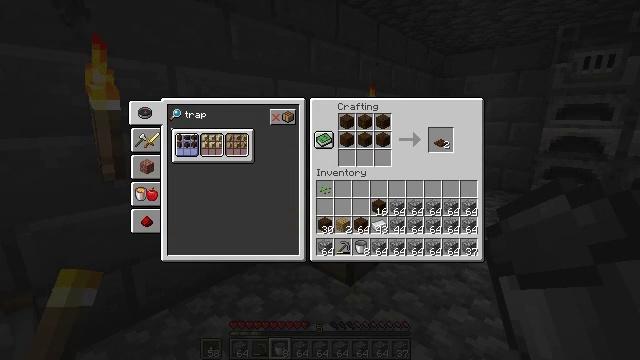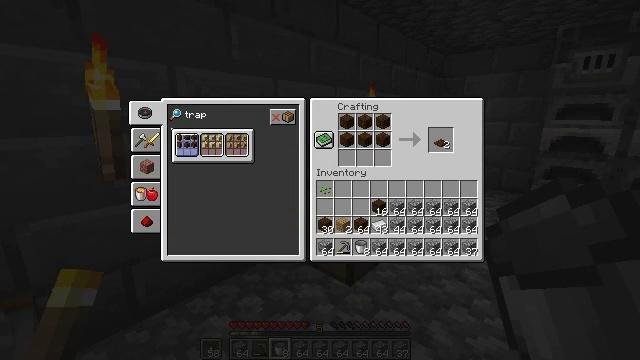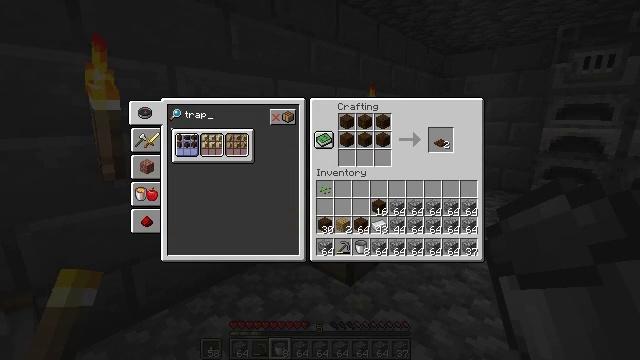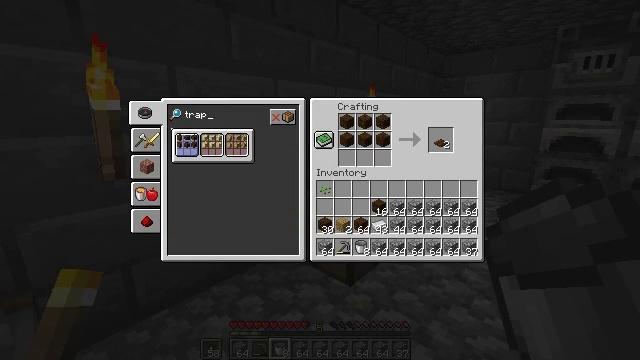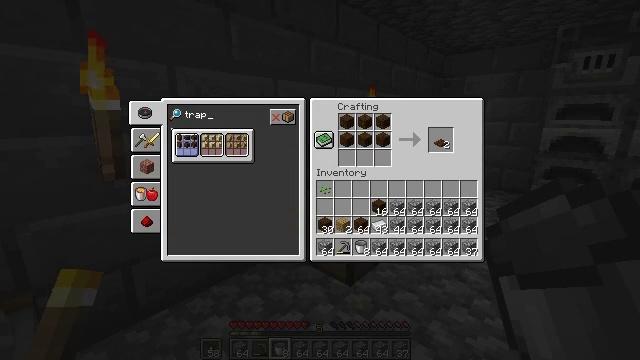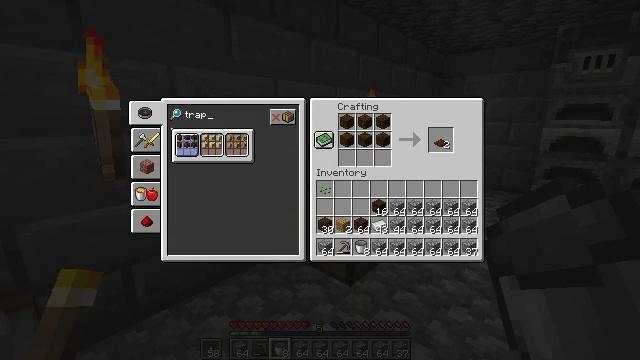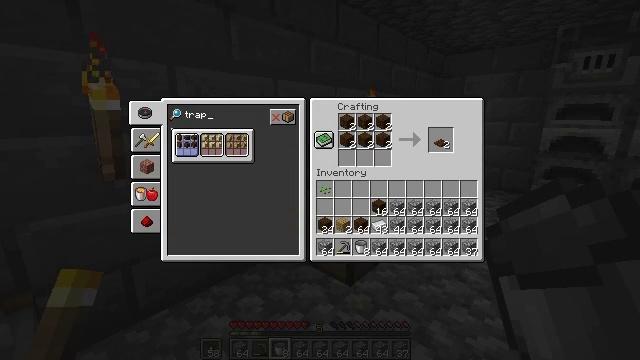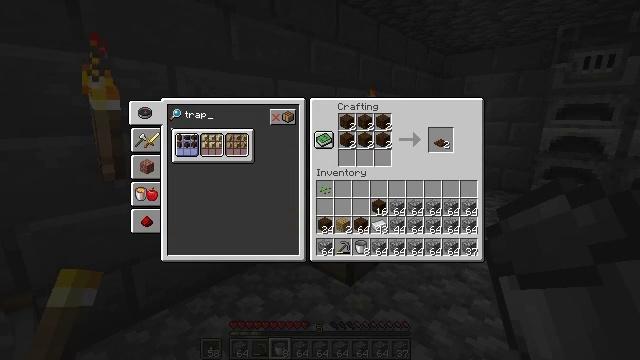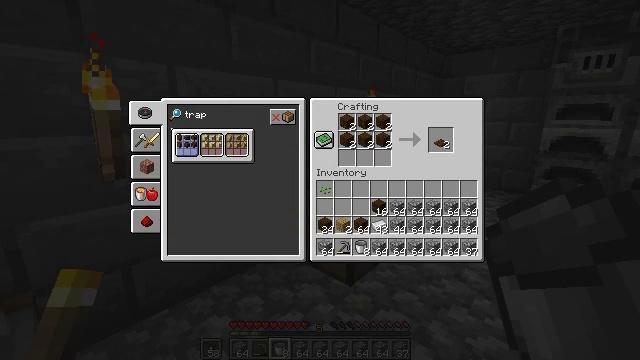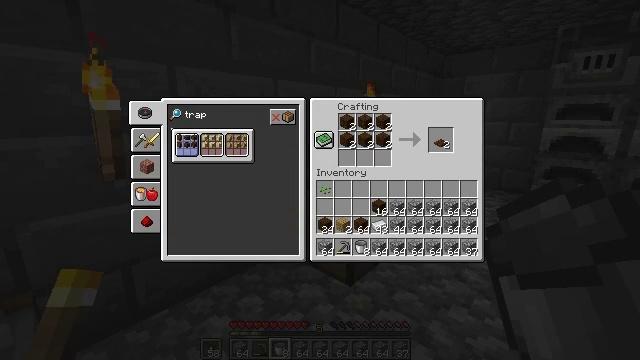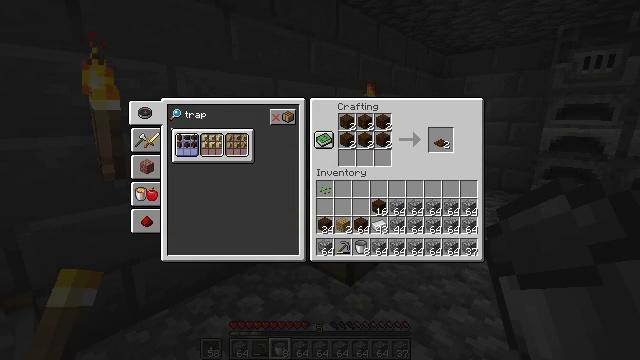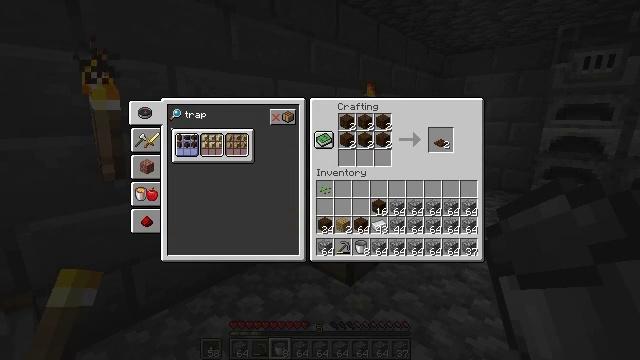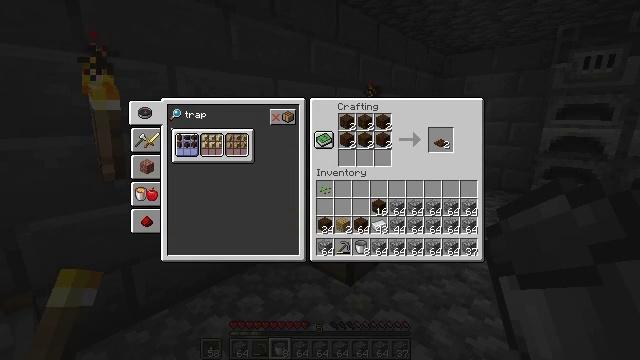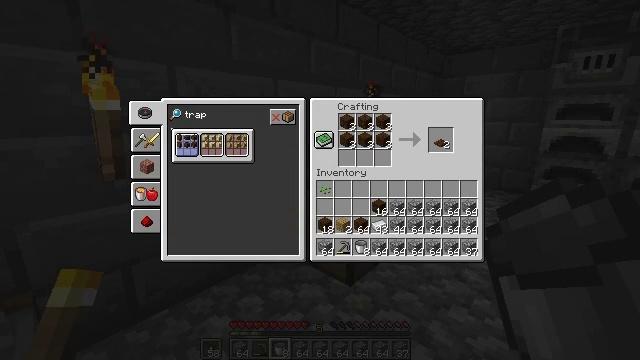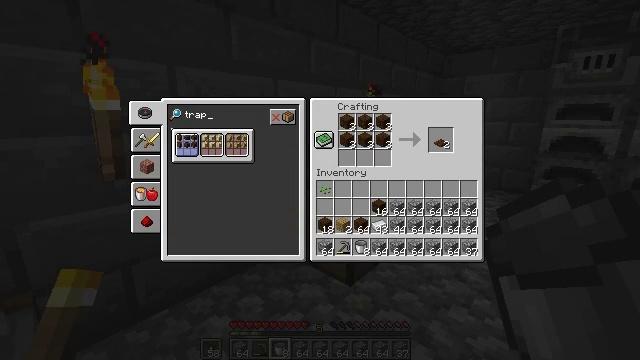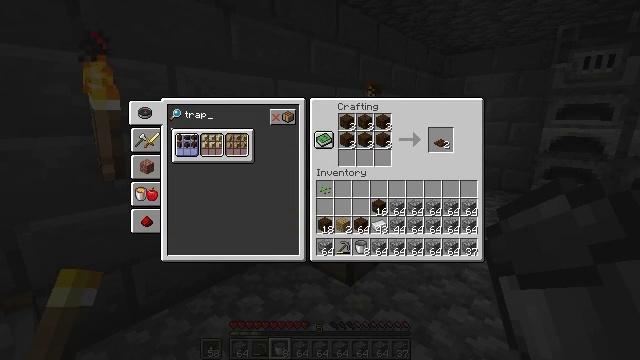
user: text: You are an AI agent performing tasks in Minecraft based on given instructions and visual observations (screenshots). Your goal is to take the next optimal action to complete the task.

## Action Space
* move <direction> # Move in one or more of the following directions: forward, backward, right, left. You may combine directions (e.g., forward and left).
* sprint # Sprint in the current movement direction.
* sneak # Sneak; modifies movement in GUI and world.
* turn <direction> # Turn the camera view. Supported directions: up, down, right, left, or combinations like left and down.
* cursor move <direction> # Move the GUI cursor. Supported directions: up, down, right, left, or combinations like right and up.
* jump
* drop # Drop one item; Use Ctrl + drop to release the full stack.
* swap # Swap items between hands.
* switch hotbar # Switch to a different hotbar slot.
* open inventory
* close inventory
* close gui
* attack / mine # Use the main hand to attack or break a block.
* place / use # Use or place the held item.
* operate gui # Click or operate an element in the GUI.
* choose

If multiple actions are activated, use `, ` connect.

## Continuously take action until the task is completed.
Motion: motion action
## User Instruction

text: Make a dark oak trapdoor.
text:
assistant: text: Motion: operate gui
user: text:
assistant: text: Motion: no_op
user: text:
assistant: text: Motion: no_op
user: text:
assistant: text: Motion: no_op
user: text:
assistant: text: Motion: no_op
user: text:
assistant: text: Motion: no_op
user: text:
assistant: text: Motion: operate gui
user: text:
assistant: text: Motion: operate gui
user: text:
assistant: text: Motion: operate gui
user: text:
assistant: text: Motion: no_op
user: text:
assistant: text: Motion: no_op
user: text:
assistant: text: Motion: operate gui
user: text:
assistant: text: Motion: operate gui
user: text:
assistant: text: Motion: operate gui
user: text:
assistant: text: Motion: no_op
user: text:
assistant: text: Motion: no_op
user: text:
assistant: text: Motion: operate gui
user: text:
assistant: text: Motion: operate gui
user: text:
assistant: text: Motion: operate gui
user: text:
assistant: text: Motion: operate gui
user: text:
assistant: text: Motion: no_op
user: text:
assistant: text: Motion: operate gui
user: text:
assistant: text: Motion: operate gui
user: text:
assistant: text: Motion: operate gui
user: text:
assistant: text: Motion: no_op
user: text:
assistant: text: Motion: operate gui
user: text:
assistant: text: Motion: operate gui
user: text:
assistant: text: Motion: operate gui
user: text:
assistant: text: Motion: no_op
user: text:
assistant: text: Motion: operate gui